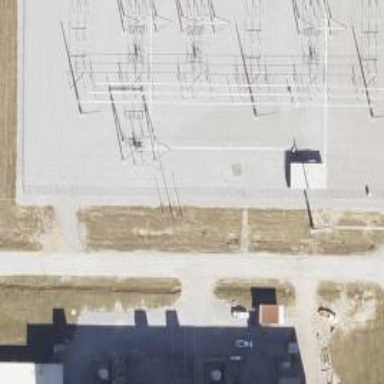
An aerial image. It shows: Switch for power supply.